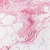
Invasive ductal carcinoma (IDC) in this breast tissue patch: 0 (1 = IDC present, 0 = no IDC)